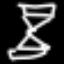
Label: hourglass